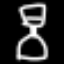
Label: hourglass